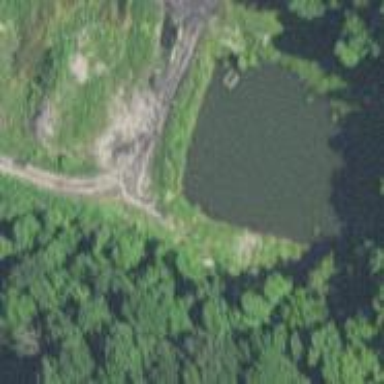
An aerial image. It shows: Reservoir of water categorized as tailings pond.